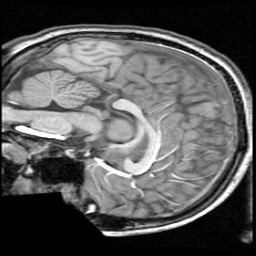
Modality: T1w
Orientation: sagittal
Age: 11
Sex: male
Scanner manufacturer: ge
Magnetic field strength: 1.5 T
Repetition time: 0.03333 s
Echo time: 0.008 s